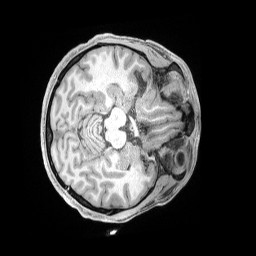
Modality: T1w
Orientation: axial
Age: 77
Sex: male
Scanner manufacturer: siemens
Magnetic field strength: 3 T
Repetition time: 2 s
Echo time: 0.00211 s